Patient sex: M
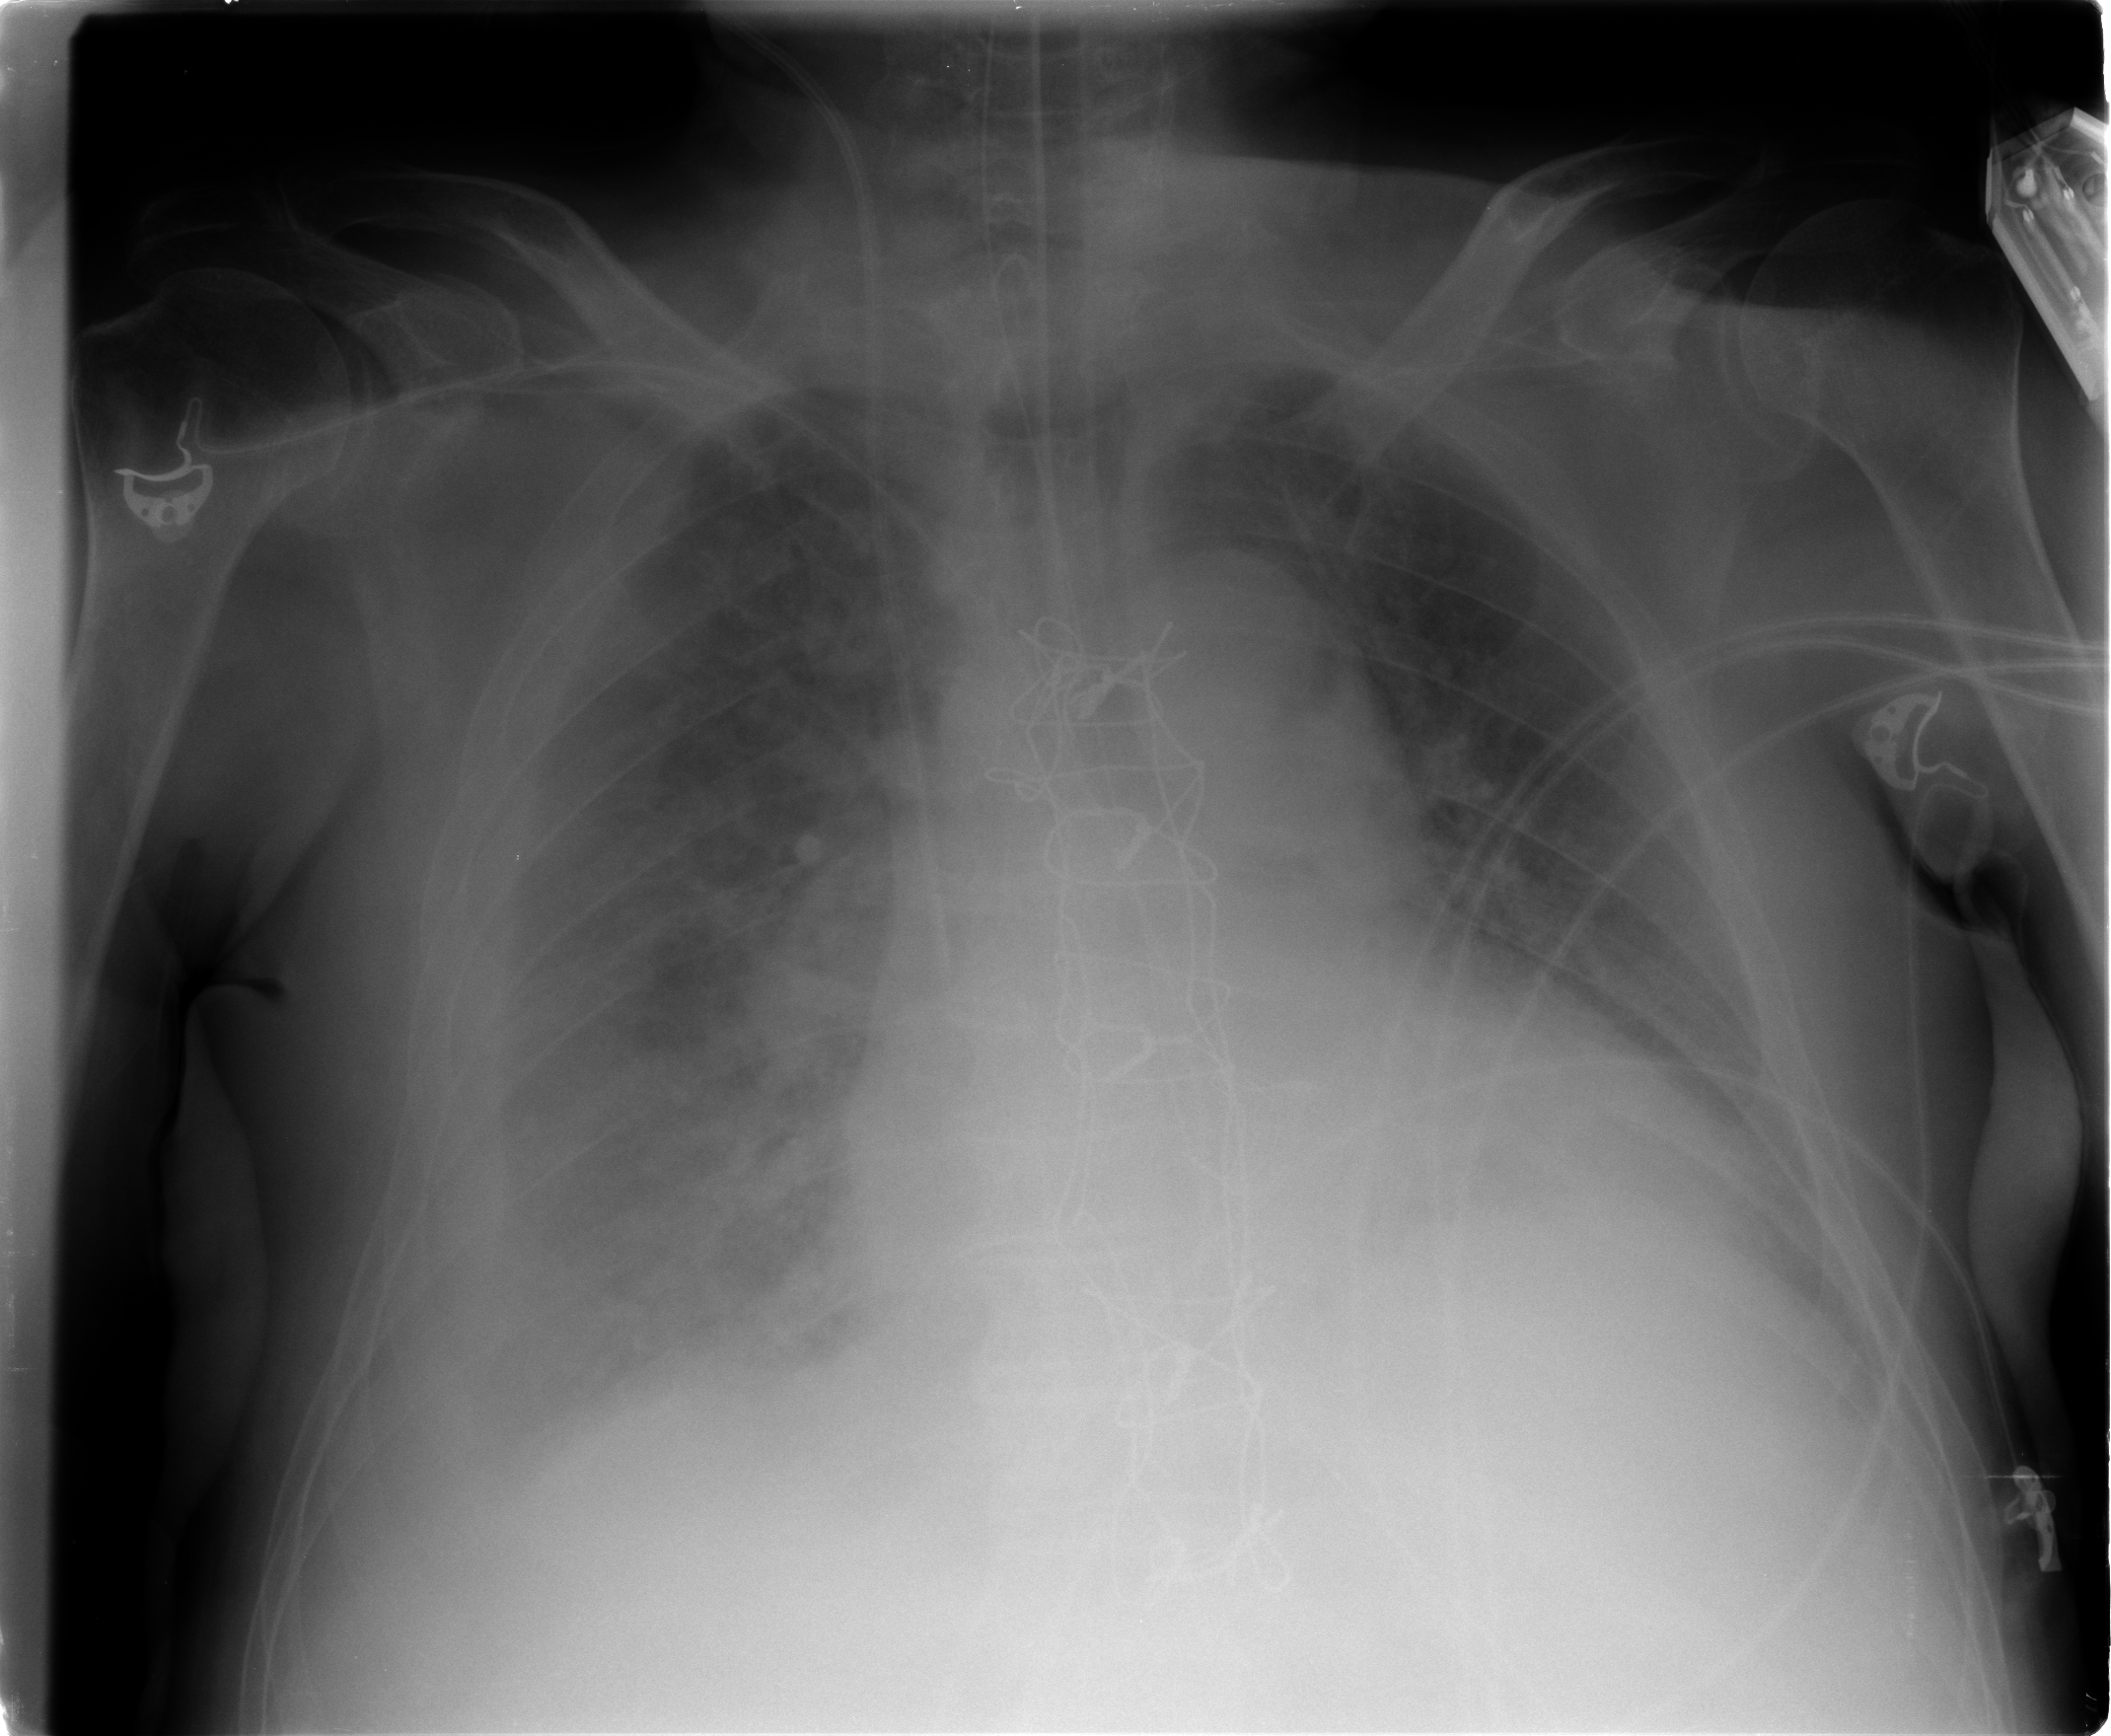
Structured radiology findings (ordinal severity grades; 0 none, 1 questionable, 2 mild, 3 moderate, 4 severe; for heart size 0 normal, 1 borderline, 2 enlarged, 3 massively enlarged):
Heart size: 2
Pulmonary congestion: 2
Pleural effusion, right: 3
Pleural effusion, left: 1
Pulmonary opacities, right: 0
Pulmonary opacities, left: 0
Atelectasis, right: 2
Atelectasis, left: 2